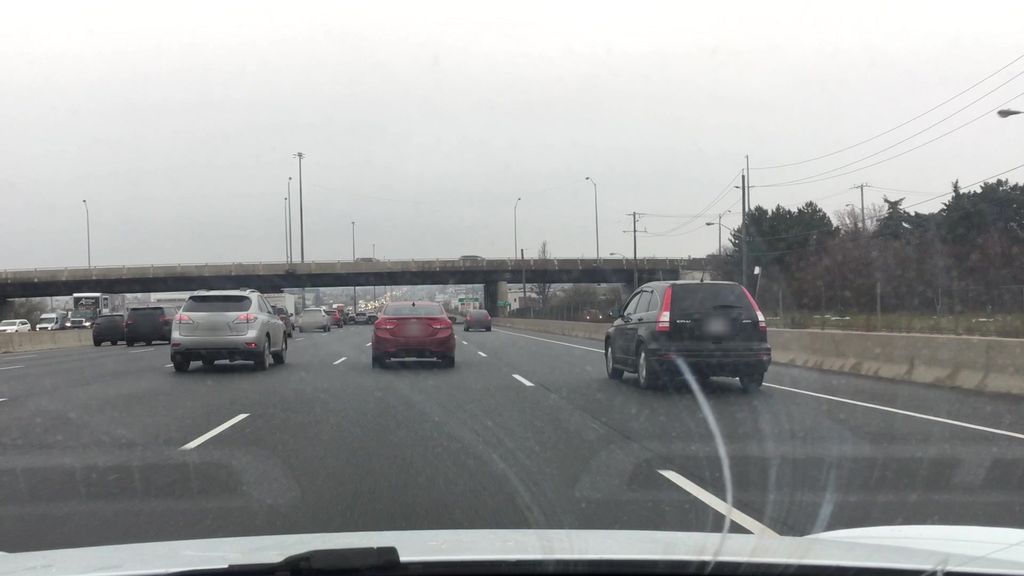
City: toronto